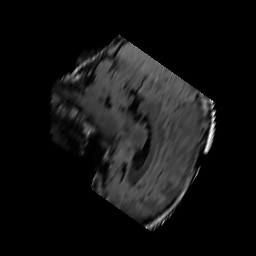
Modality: FLAIR
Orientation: sagittal
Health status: ill
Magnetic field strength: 3 T